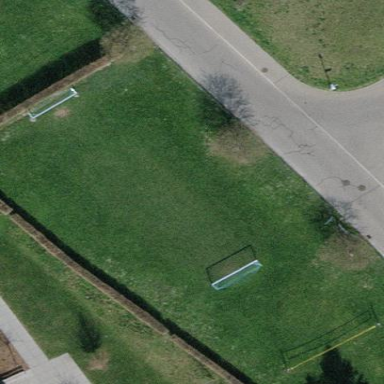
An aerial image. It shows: Multi-sport pitch on leisure land.